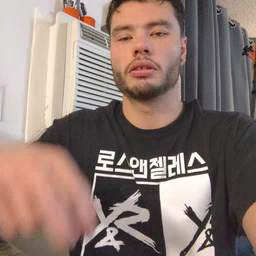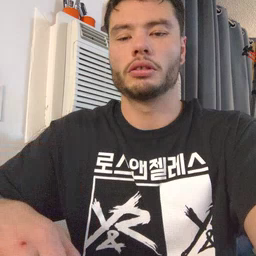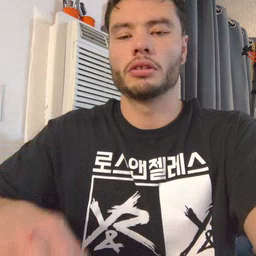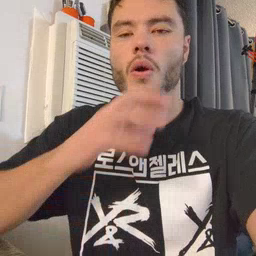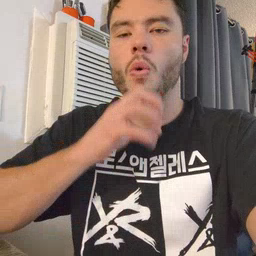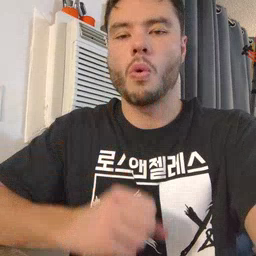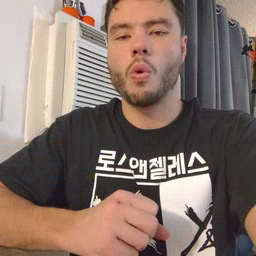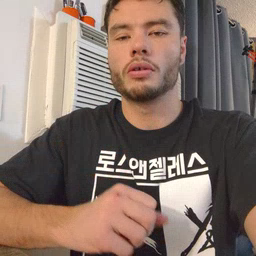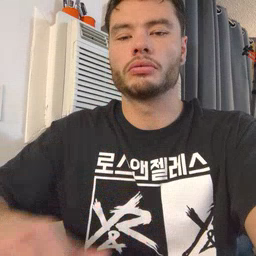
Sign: old